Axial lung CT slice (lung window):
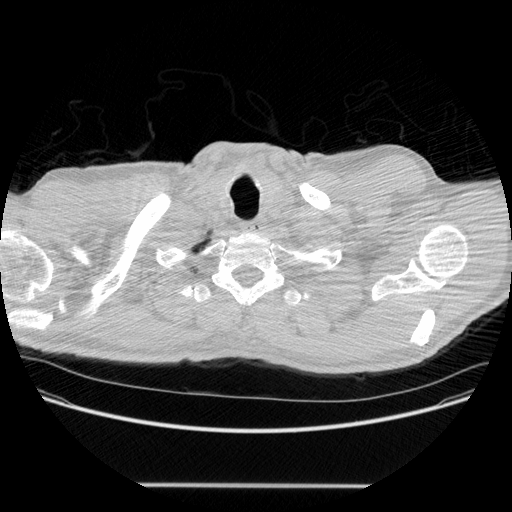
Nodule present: no